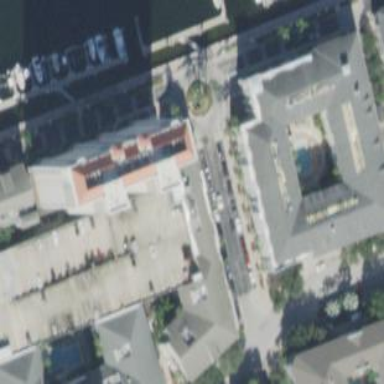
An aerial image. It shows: Parking garage.